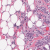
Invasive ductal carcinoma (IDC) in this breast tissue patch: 1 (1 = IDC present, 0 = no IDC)